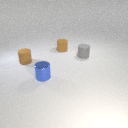
small gray rubber cylinder behind small brown rubber cylinder